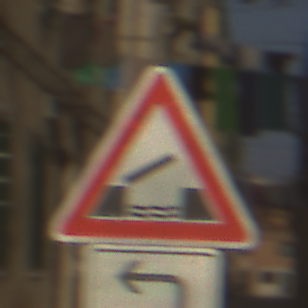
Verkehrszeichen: BeweglicheBruecke
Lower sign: RichtungsangabeDurchPfeile2
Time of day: Midday
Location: Outdoor (Urban)
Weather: Clear
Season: NotSpecified
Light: Natural